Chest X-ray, AP view. Patient: 59 years old, sex M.
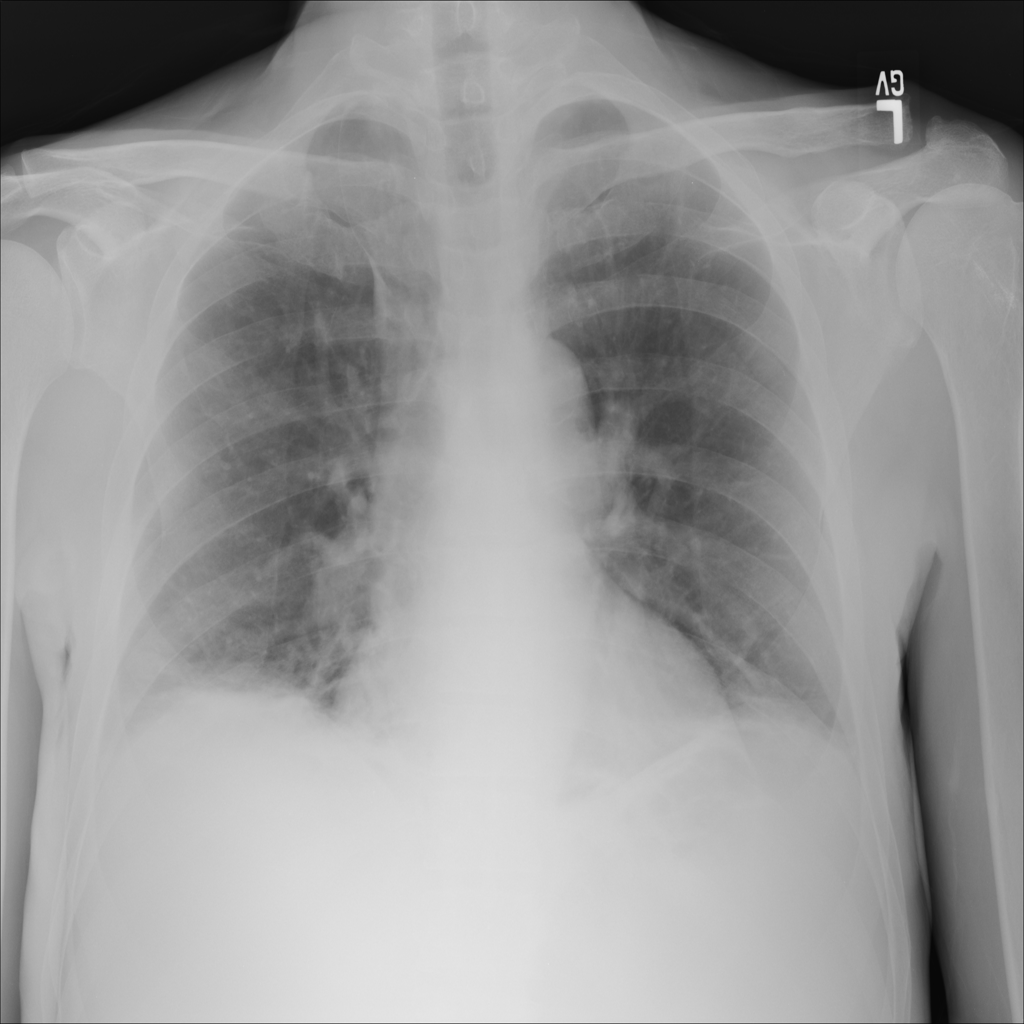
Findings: Atelectasis, Effusion